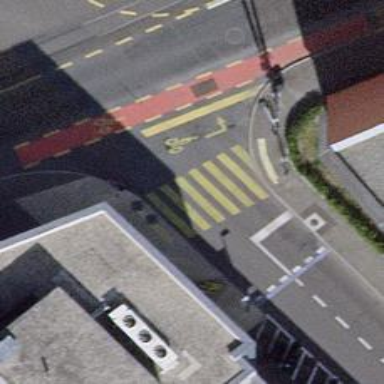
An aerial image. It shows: Crossing with traffic signals.